The image is an STFT spectrogram (time versus frequency) of a rolling-element bearing's vibration signal. Based on the visible evidence, which condition applies: normal, inner_race, outer_race, ball?
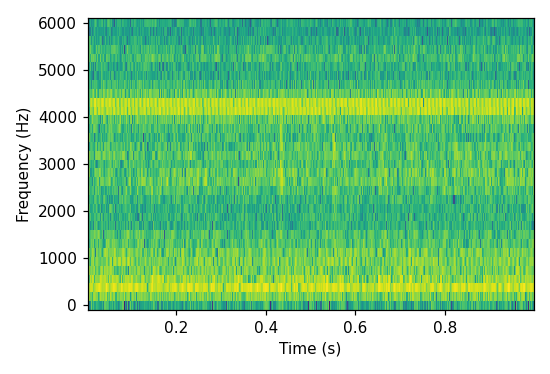
Answer: normal